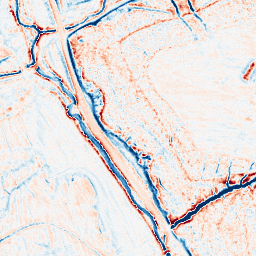
Category: edge_preserving
Decomposition family: anisotropic_diffusion
Decomposition parameters: iterations: 50
kappa: 50
gamma: 0.05
Upsampling method: bspline
Upsampling parameters: scale: 2
Upsampling scale: 2